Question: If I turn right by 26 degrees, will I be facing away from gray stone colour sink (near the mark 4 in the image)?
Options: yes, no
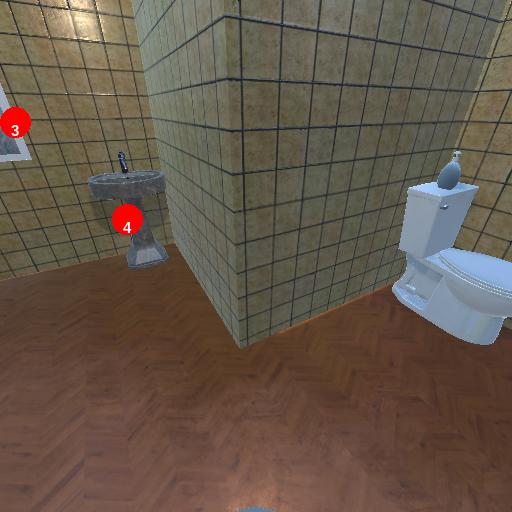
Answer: yes